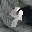
Label: 4